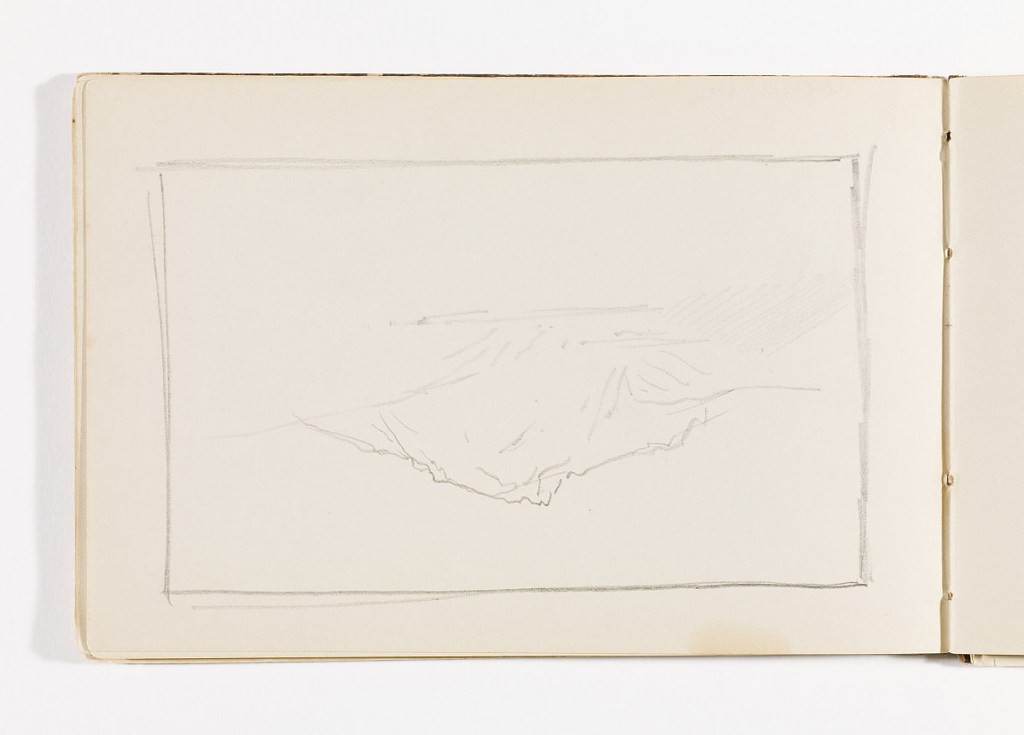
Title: Unfinished Mountain Contour
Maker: William Trost Richards, American, 1833–1905
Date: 1885–1902
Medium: Graphite on cream wove paper
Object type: Sketchbook folio
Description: Rectangular border with quick, unfinished outline of a mountain in distance, with central peak farthest back and two smaller rises in front, on either side.